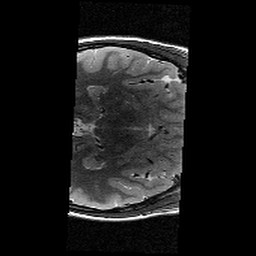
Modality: T2w
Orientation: axial
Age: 10
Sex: female
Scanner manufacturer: siemens
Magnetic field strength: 3 T
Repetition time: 9.23 s
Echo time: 0.067 s